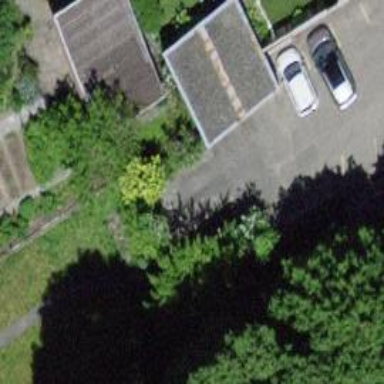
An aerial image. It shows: Garage.